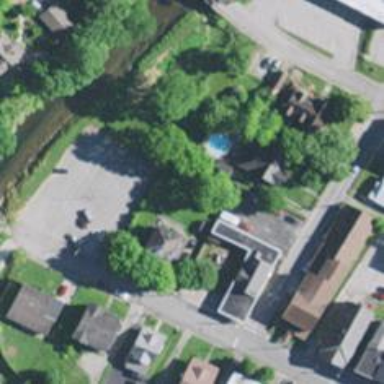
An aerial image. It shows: Kindergarten.